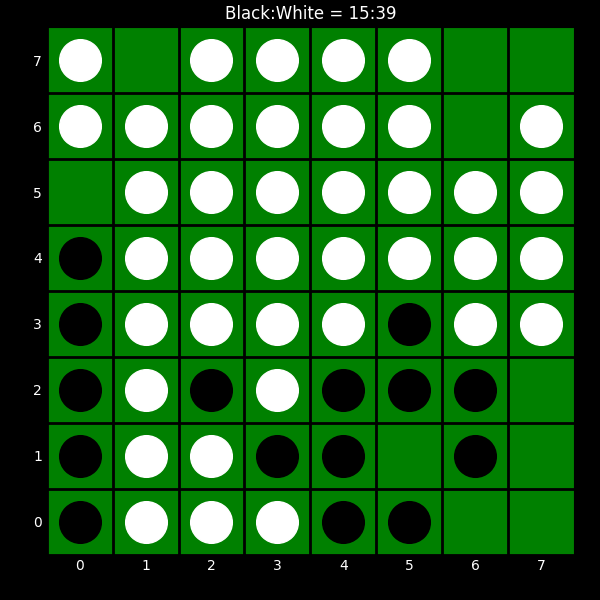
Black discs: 15
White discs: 39